Question: '''
const channel = options.getChannel("channel");
const title = options.getString("title");
const msg = options.getString("description");
const ancEmbed = new MessageEmbed()
.setColor('DARK_VIVID_PINK')
.setTitle(title)
.setDescription(msg)
channel.send({embeds: [ancEmbed]});
'''
What might be wrong with this?
'
' don't get replaced into new lines..

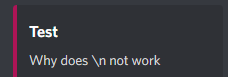
Answer: It's because you're setting the description to the content of the user's command, and if the user inputs a '
', Discord automatically escapes it so that your interaction receives it as the
, not the
. Here's a replace function using a regex that replaces all the '
' with an actual '
' character of the content of the message:
'''
var msg = options.getString("description");
msg = msg.replace(/\n/g, "
");
'''